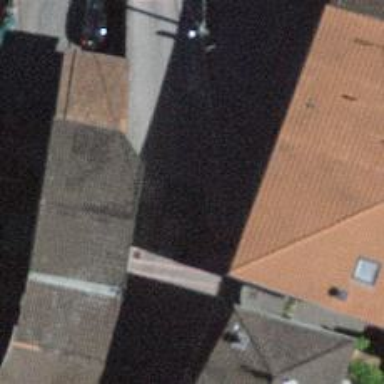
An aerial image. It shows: Residential road.